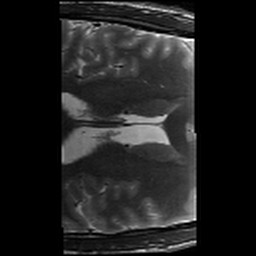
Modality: T2w
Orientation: axial
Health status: healthy
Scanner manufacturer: siemens
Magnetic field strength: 3 T
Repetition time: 8.37 s
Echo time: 0.08 s